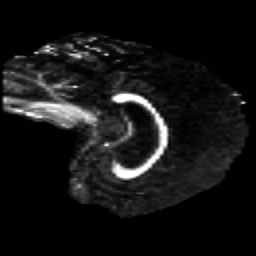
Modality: FA
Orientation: sagittal
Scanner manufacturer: ge
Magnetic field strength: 3 T
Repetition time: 17 s
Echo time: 0.0874 s